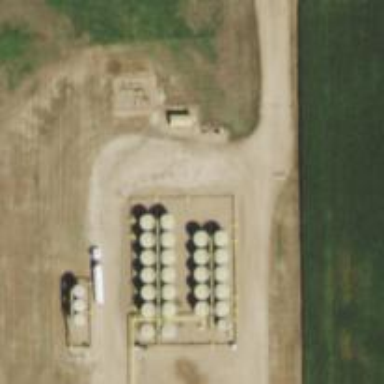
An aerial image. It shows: Storage tank that is man-made.